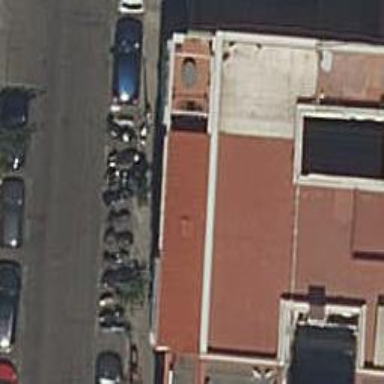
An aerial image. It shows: Motorcycle parking facility.